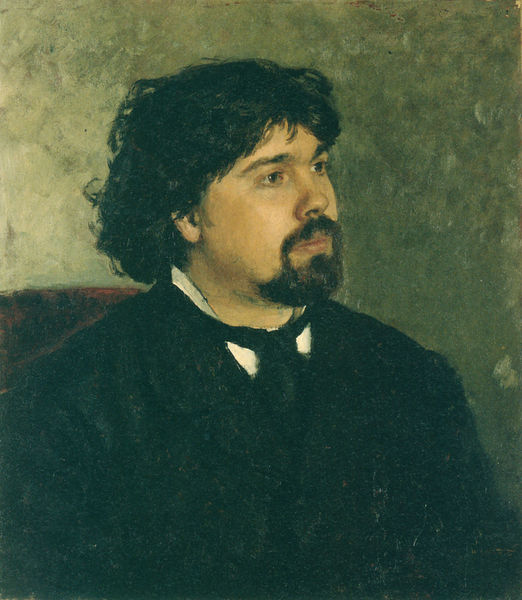
Titel: Porträt des Malers Wassili I. Surikow
Künstler: Ilja Repin
Institution: Moskau, Staatliche Tretjakow Galerie
Schlagwörter: gemälde, mann, grün, braun, hintergrund, mund, nase, ohr, schwarz, stirn, stuhl, weiss, anzug, bart, hemd, jacke, augen, kragen, bildnis, portrait, porträt, haare, lippen, locken, rechts, wangen, lehne, farbe, weis, krawatte, brauen, schlips, halbprofil, dreiviertelporträt, semiprofil, wangeln